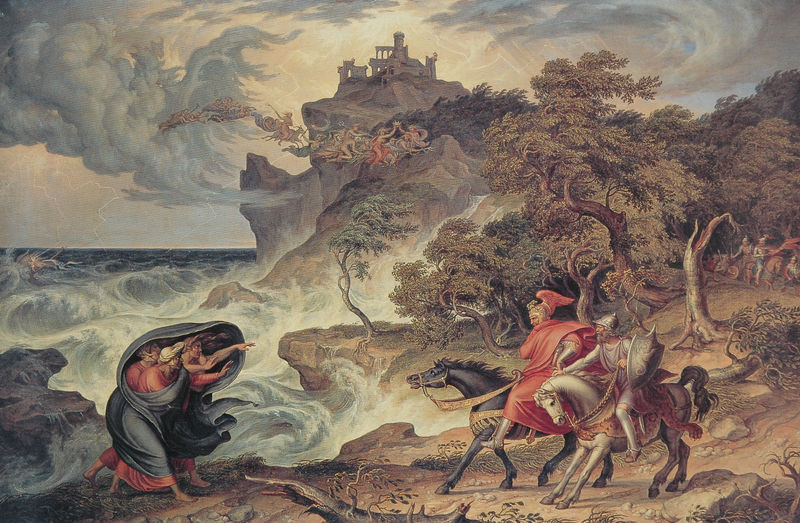
Titel: Landschaft mit Macbeth und den Hexen
Künstler: Joseph Anton Koch
Standort: Innsbruck
Institution: Tiroler Landesmuseum Ferdinandeum
Schlagwörter: baum, berg, blau, blätter, felsen, gemälde, gewitter, gott, himmel, kampf, laub, mann, meer, schatten, umhang, wasser, weiß, wolken, bäume, frauen, grün, landschaft, menschen, ocker, sand, see, ufer, äste, braun, grau, hintergrund, kleid, licht, männer, schwarz, rot, schloss, tuch, weg, beige, malerei, tanz, arm, bibel, historie, stein, steine, ast, natur, wind, rauch, sonne, gewand, decke, drei, gewänder, wald, fliegen, pferd, pferde, reiter, turm, engel, rappe, gischt, küste, strand, wellen, zwei, berge, fels, gebirge, romantik, aufgewühlt, brandung, brausen, flut, sturm, stürmisch, unwetter, wehen, wetter, wogen, blue, people, red, soldaten, soldiers, sword, white, women, black, gold, gray, green, painting, robe, three, blanket, brown, flucht, schild, ruine, antike, burg, blitze, wurzel, flug, windig, festung, soldat, helm, ritter, rüstung, schimmel, seegang, wurzeln, blitz, götter, cliff, clouds, horses, rocks, sky, verfolgung, mittelalter, krieger, ocean, sea, shore, water, waves, trees, graublau, armor, helmet, knight, lokalfarben, tempel, felsvorsprung, rappen, light, reigen, castle, ruin, ruins, army, battle, drache, wings, foam, gestrandet, rettung, seascape, storm, stormy, schutz, tosen, geister, hexen, wolkenlücke, cape, leaves, trunk, kliff, retter, lücke, horse, branches, reins, shield, himmel wolken, pointing, bibelszene, lightning, fliegende menschen, ritterroman, sturmlandschaft, wolkenreiter, witches, romans, shakespeare, macbeth, warning, splashing, twigs, wolken ruine, fate, shireld, shied, winged helmet, arm out, 나무, 말, 바다, 두려움, 성, 파도, 적, 벼랑, 위기, 바람, 해, 겁, roiene baum